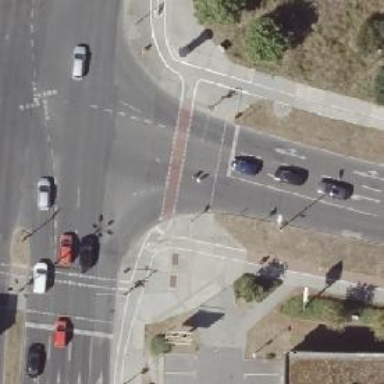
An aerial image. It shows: Residential road with concrete surface. There is separate cycle track and sidewalks on both sides.